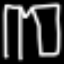
Label: pants